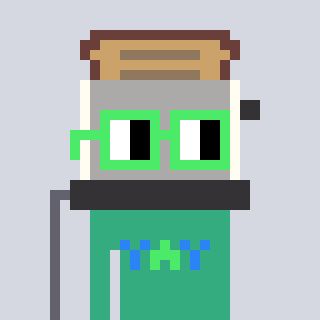
a pixel art character with square light green glasses, a toaster-shaped head and a teal-colored body on a cool background